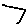
Label: line